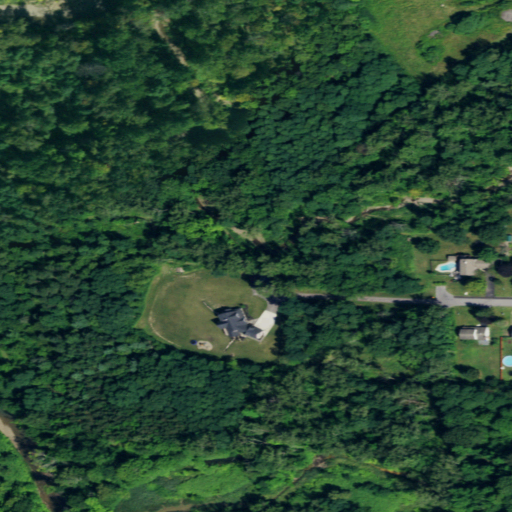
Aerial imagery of valley in New York named Irish Gulf containing deciduous forest, woody wetlands, mixed forest, herbaceous wetlands, open development, and low intensity development